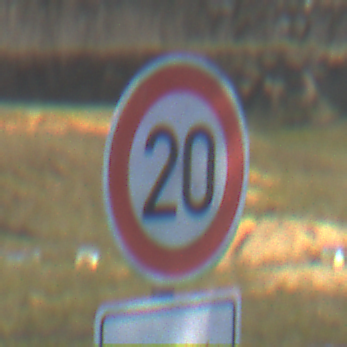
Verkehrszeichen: Geschwindigkeit20
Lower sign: HinweisDurchVerbaleAngabe6
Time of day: MorningAfternoon
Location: Outdoor (Nature)
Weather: PartlyCloudy
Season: NotSpecified
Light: Natural